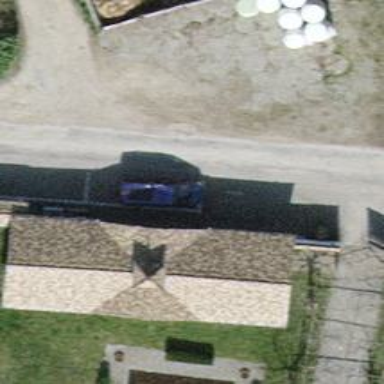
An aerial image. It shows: Concrete bollard.